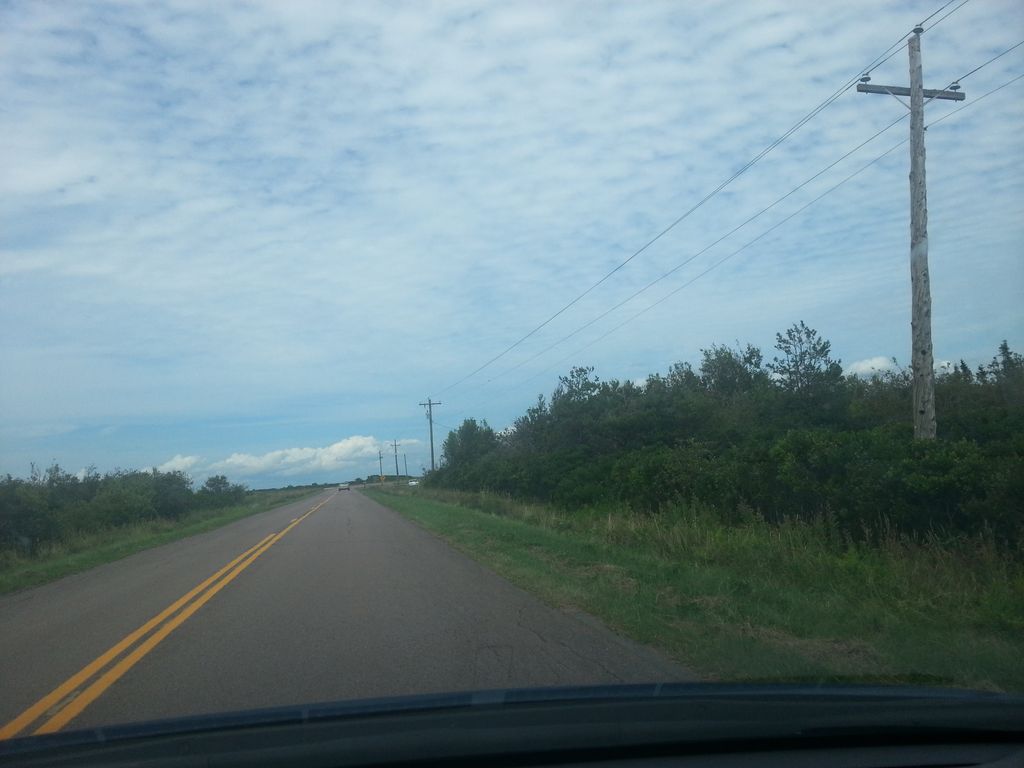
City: charlottetown